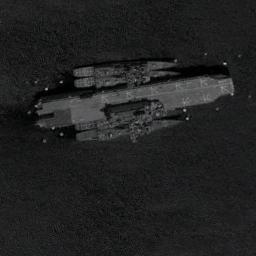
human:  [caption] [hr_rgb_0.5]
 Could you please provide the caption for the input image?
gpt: Several ships of different sizes are in the deep blue water .

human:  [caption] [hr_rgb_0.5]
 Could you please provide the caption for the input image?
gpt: Several ships of different sizes and shapes are at sea .

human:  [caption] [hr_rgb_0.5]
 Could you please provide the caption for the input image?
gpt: There is a ship in the black water .

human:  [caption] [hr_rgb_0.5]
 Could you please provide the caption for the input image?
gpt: Four ships and an aircraft carrier docked in the blue harbor .

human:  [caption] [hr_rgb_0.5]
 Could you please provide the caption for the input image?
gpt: The black ship is surrounded by water .